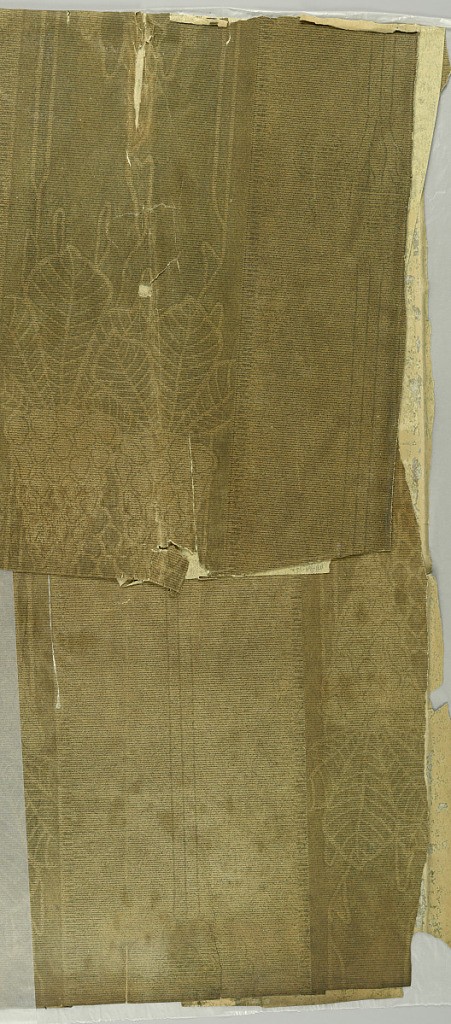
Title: Sidewall
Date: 1868–69
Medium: Machine-printed
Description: Floral stripe design with alternating wide stripes. One contains a celery-like flower, the other a cone-shaped flower. Printed in brown or deep green on medium brown striped and crosshatched ground.